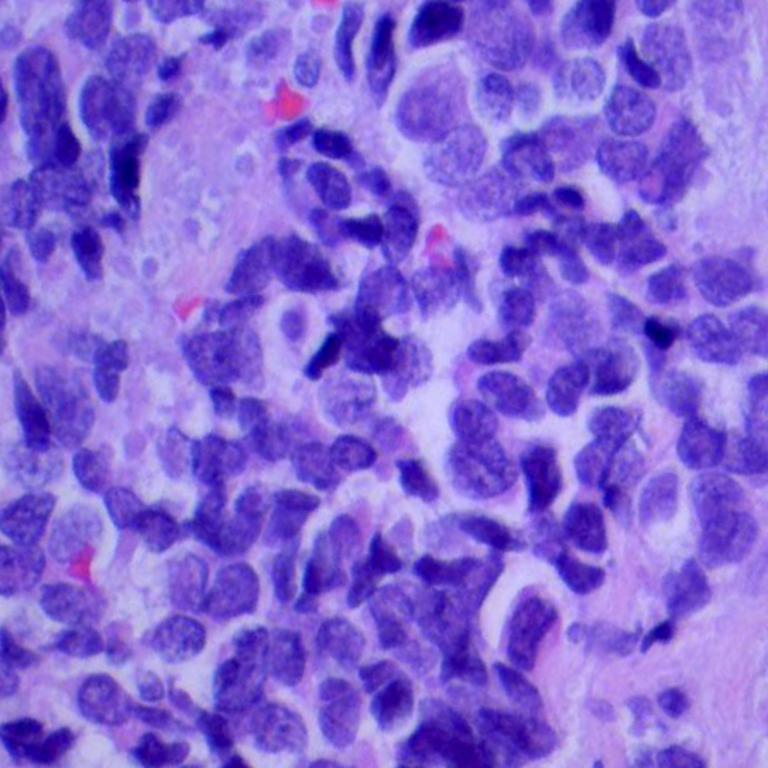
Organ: lung
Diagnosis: squamous carcinomas